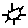
Label: sun